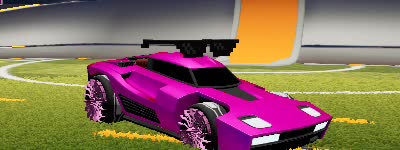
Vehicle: breakout